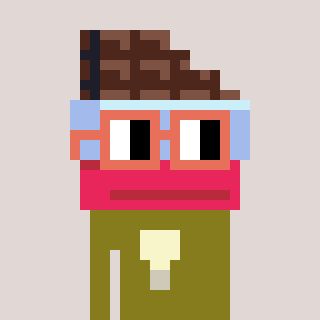
a pixel art character with square orange glasses, a chocolate-shaped head and a gunk-colored body on a warm background